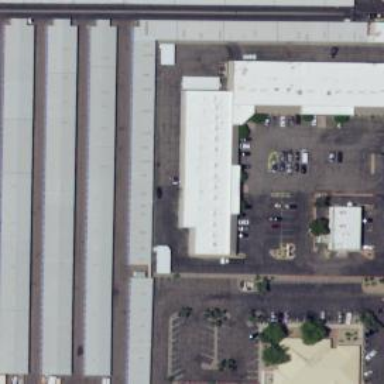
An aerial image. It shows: Storage rental shop.